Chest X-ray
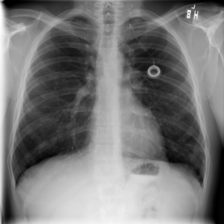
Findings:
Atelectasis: negative
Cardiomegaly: negative
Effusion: negative
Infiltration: negative
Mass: negative
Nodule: negative
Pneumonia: negative
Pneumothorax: negative
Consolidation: negative
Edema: negative
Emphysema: negative
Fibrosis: negative
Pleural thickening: negative
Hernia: negative